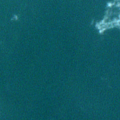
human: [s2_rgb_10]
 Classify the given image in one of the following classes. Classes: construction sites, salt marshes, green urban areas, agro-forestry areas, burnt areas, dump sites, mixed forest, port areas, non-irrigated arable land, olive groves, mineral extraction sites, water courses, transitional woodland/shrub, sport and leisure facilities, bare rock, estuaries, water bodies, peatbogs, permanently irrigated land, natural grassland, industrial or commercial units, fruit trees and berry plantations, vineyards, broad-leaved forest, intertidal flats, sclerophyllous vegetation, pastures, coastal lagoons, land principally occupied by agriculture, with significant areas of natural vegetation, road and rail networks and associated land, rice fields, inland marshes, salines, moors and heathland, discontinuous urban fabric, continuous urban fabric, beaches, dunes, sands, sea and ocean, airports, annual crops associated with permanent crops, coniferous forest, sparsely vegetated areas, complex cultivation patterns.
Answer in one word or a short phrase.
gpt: sea and ocean